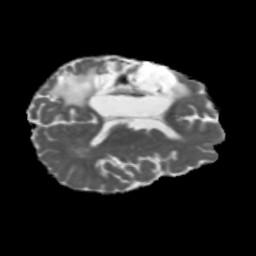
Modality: MD
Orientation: axial
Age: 46
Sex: male
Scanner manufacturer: siemens
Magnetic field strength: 3 T
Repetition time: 5.47 s
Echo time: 0.0854 s